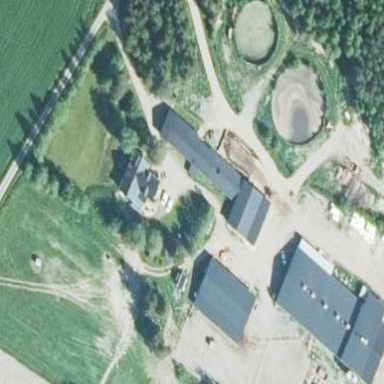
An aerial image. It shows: Farmyard area.